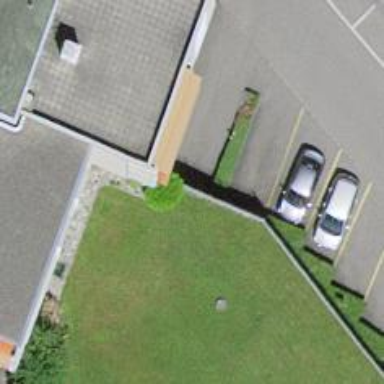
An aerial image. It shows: Parking entrance.